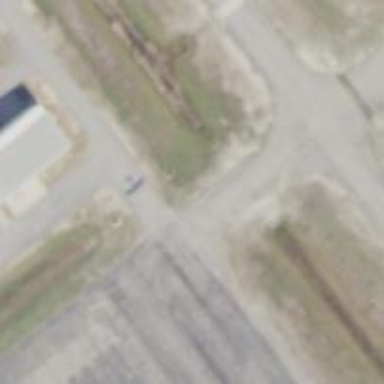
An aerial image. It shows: Image of taxiway at airport.